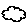
Label: cloud